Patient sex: M
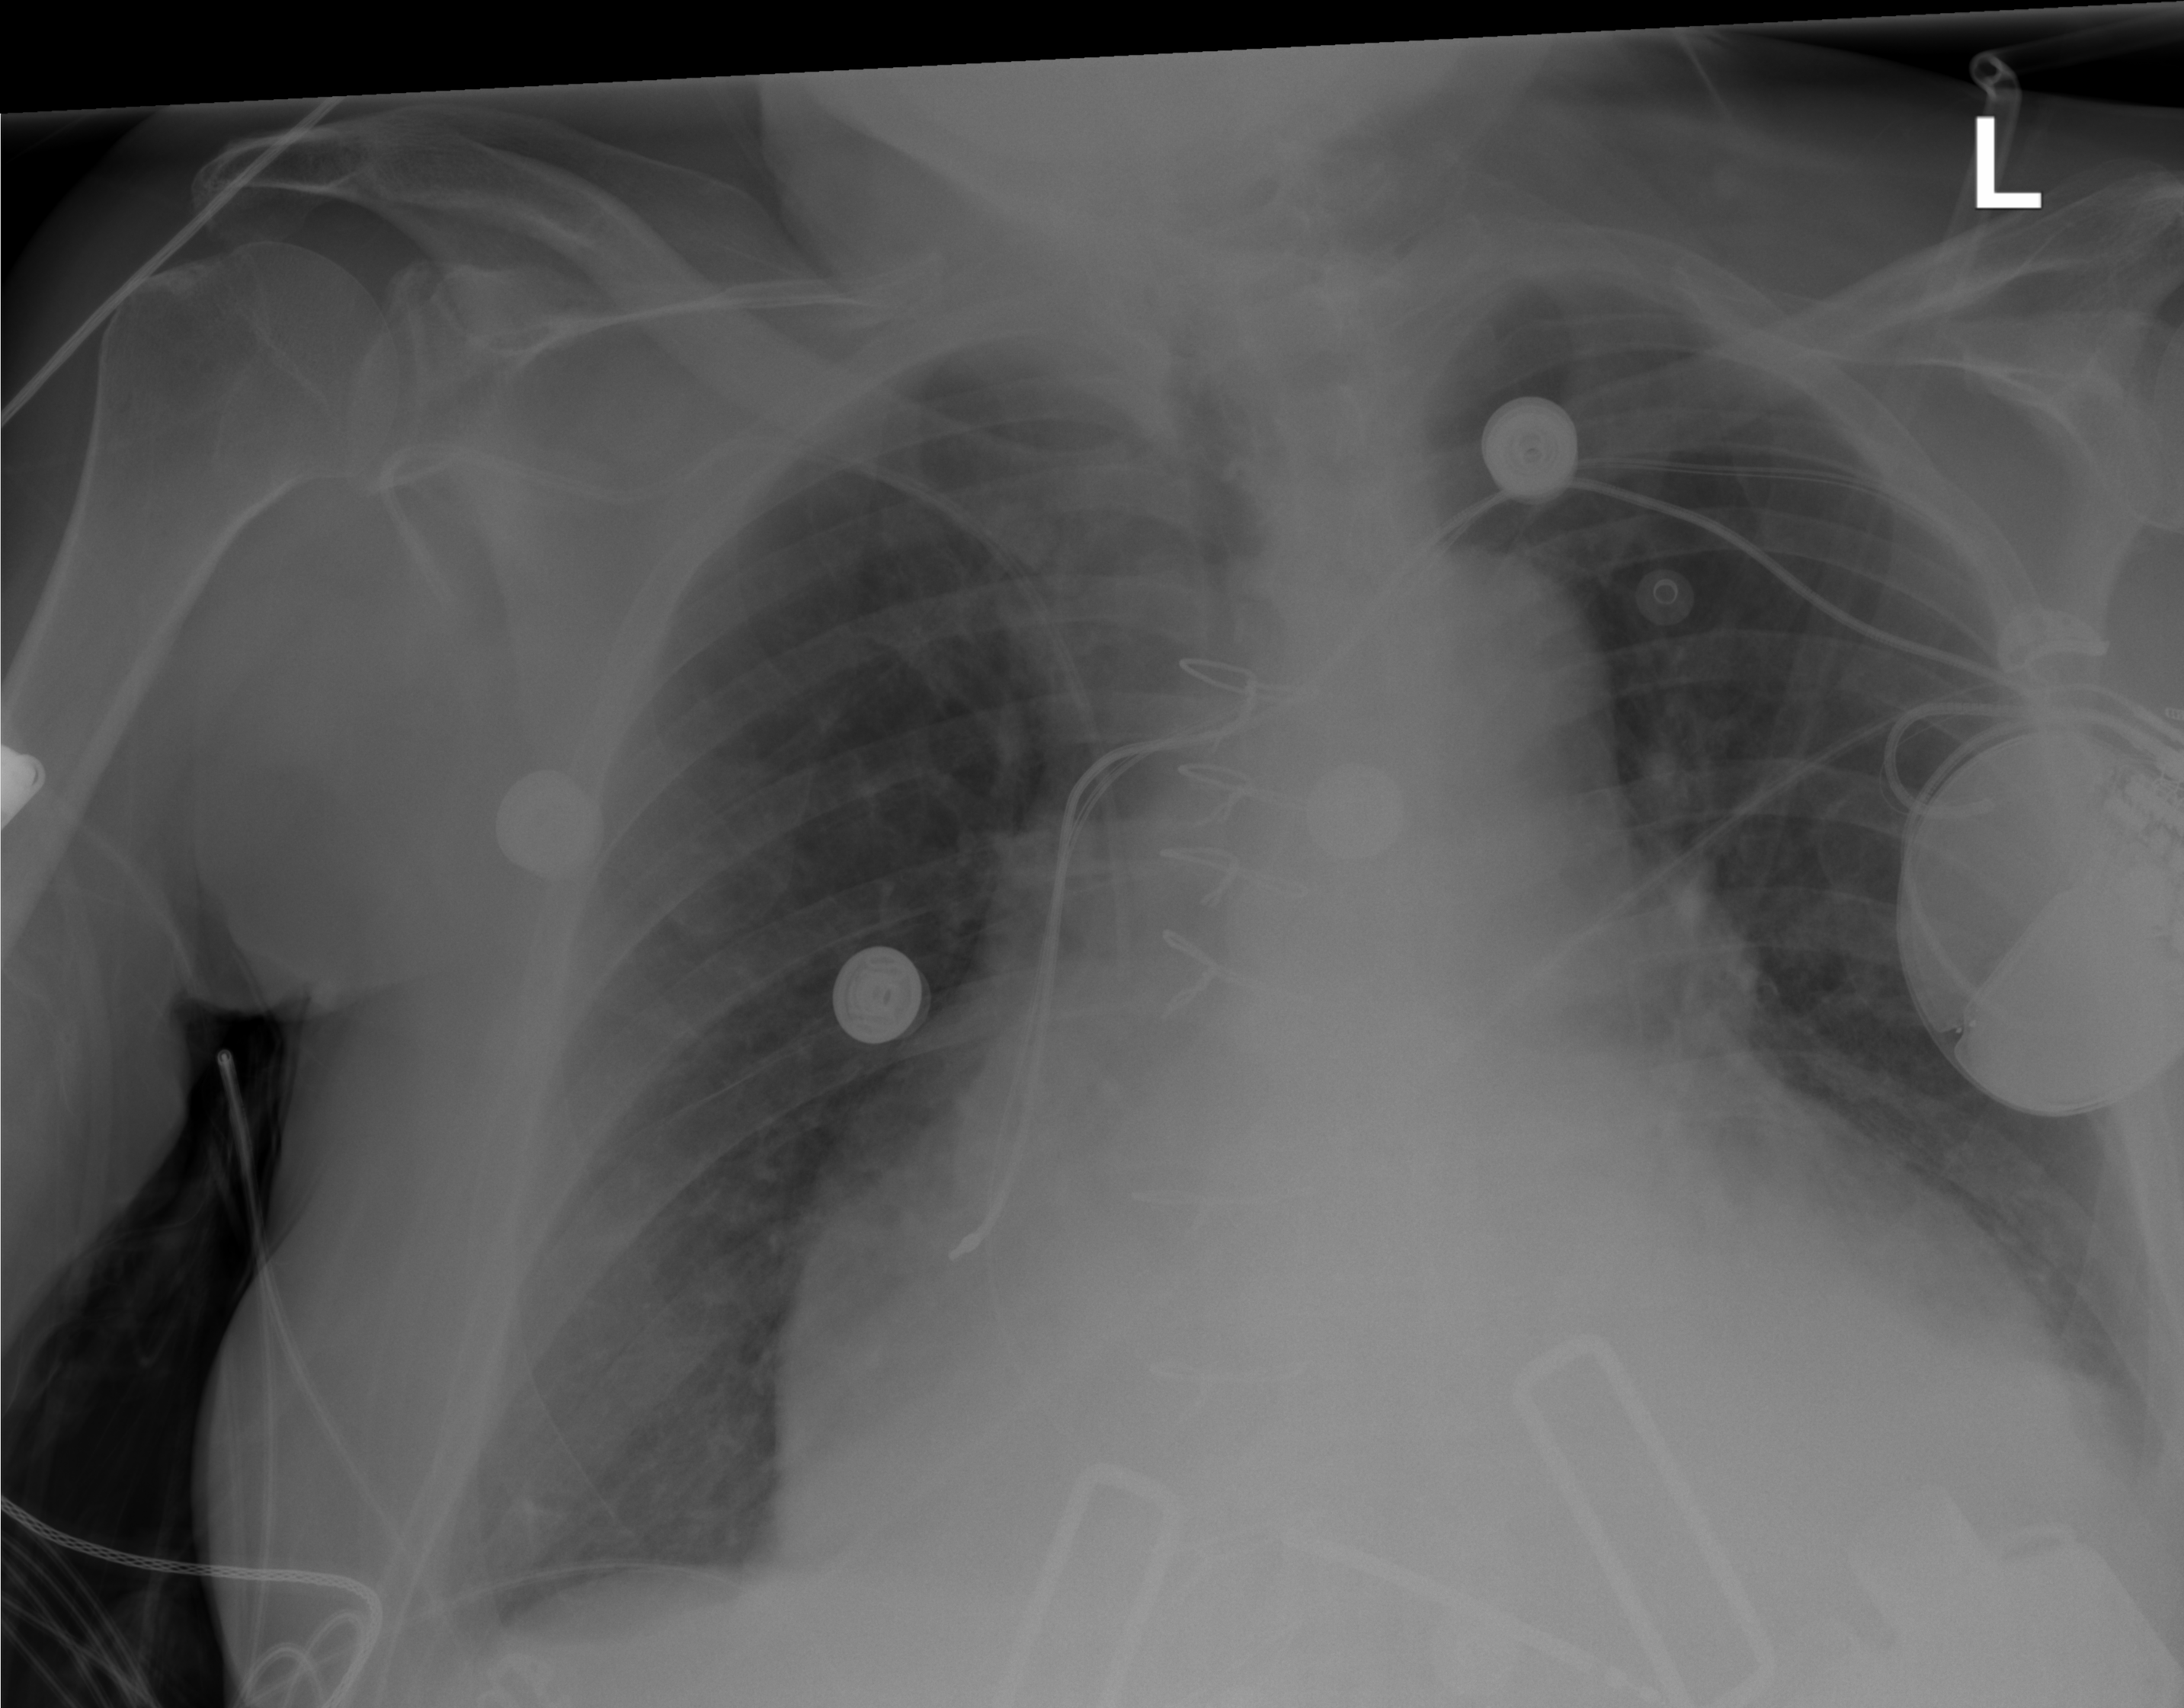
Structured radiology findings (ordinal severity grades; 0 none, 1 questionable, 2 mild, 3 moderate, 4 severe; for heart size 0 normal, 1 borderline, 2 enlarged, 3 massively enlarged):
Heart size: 3
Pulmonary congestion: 2
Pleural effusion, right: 1
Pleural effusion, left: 2
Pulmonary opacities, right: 0
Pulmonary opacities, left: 0
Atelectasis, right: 1
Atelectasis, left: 2